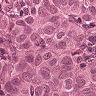
Metastatic tissue present: yes